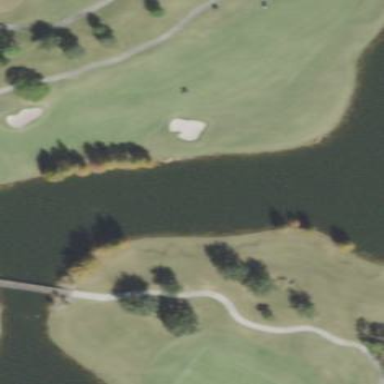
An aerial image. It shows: Picturesque scene of golf course with lateral water hazard.